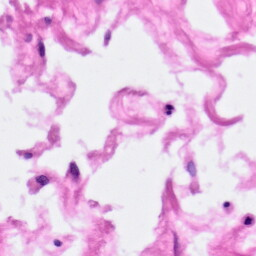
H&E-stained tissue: Pancreatic